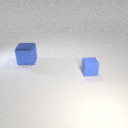
large blue metal cube to the left of small blue rubber cube